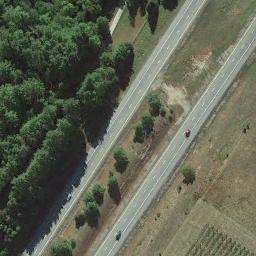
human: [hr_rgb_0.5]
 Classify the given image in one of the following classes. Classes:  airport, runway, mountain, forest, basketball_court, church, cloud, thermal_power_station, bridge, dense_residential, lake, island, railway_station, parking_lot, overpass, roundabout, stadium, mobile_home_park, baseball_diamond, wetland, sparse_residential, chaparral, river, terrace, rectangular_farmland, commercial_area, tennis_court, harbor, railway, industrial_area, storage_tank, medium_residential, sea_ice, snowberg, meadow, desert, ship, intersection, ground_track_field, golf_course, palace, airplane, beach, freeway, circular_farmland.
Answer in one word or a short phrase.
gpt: freeway